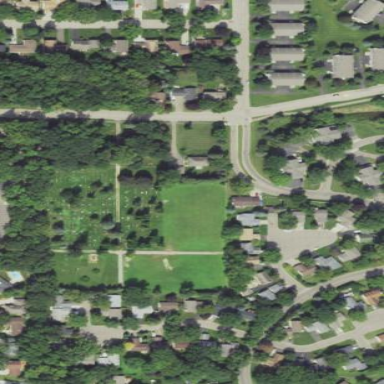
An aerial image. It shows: Cemetery.